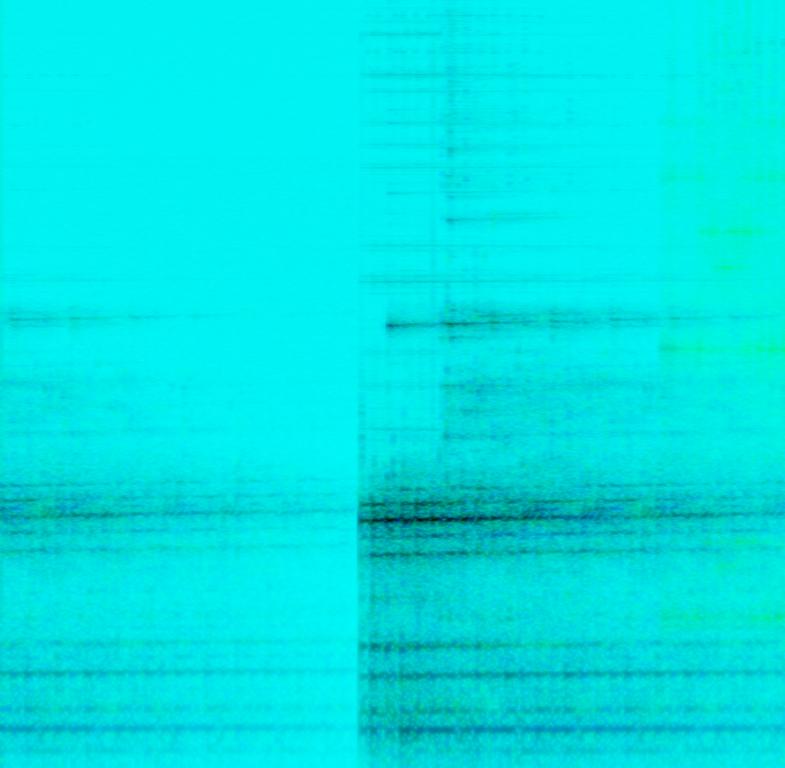
There is a high-pitched computer-like sound effect in the piece. It gives this cold, uneasy feeling. It could be used in a cyberpunk video game or a dystopian movie.